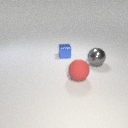
large red rubber sphere to the right of small blue metal cube